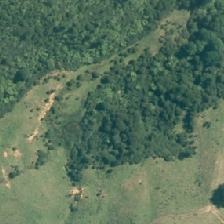
Land cover: broadleaved_indigenous_hardwood